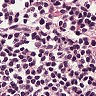
Metastatic tissue present: no